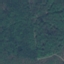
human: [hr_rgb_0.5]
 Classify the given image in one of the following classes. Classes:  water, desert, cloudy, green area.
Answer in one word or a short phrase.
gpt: green area